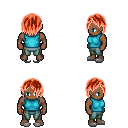
a pixel art fantasy rpg character, male body template, human, dark skin, teal sleeveless shirt, teal pants, red bangs hairstyle, white slippers, four views (front, back, left, right), 2x2 character sprite sheet, small pixel art, hard edges, no anti-aliasing